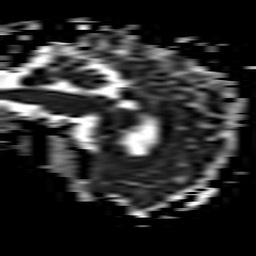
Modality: ADC
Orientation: sagittal
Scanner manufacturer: philips
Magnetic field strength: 3 T
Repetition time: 3.339 s
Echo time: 0.076 s